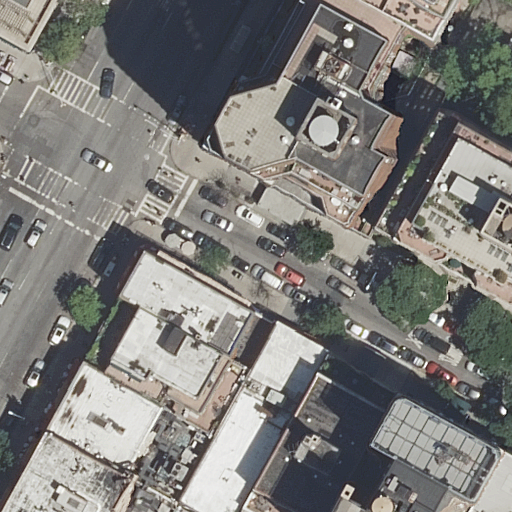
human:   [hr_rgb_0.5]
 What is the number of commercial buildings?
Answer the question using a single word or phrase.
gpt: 0

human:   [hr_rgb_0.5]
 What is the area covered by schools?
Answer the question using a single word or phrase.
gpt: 397m2

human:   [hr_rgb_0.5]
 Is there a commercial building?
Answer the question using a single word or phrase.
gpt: no

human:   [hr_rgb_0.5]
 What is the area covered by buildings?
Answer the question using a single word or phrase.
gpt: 5657m2

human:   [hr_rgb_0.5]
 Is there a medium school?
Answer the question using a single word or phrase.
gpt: yes

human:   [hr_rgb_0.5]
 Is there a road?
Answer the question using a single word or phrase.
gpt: yes

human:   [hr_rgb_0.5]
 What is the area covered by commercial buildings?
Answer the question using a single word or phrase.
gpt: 0m2

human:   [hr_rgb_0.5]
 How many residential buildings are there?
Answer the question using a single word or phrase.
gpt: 15

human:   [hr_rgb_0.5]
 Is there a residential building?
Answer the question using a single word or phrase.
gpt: yes

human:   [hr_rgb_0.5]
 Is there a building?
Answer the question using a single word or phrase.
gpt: yes

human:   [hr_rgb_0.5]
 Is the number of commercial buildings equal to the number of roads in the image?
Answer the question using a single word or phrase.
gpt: no

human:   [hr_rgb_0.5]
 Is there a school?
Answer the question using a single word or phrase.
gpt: yes

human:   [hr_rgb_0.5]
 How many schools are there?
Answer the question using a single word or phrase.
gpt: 1

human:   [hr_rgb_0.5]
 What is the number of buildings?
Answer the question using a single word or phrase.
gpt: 15

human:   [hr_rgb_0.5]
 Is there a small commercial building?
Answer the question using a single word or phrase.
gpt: no

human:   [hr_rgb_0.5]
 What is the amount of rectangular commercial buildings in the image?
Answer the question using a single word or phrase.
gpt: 0

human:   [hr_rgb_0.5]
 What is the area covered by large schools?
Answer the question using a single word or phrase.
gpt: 0m2

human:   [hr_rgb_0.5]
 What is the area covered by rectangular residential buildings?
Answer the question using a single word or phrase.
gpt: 2760m2

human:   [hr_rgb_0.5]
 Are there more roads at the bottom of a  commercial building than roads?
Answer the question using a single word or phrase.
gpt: no

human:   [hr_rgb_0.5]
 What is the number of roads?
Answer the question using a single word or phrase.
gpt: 2

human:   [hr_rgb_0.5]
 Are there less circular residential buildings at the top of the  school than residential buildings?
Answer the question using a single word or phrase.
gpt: yes

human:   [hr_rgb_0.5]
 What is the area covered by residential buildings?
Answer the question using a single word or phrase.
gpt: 5657m2

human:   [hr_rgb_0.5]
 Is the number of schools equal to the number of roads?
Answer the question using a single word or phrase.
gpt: no

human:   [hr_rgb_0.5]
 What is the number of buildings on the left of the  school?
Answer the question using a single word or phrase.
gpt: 10

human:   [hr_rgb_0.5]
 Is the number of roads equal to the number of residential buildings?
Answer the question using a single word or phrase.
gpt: no

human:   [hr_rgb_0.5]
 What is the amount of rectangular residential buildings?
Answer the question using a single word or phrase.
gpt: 11

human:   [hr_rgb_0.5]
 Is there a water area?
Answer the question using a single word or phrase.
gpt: no

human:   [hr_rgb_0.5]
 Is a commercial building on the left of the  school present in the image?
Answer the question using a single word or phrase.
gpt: no

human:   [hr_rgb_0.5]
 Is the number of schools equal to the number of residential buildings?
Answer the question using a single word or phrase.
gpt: no

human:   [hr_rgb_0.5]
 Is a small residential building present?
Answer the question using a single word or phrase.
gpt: yes

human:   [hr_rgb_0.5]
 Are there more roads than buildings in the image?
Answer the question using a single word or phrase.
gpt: no

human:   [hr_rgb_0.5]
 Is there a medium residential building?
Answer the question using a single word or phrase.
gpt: yes

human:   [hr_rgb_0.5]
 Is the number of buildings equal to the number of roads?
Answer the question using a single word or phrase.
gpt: no

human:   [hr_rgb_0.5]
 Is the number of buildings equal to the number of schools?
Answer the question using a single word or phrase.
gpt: no

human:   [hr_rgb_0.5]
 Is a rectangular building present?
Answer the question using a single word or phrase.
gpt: yes

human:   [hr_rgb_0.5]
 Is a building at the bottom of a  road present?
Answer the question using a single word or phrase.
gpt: yes

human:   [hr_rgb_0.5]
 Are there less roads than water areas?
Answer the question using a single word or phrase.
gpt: no

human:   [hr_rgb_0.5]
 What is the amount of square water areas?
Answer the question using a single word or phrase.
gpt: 0

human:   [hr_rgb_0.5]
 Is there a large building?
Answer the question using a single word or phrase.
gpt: yes

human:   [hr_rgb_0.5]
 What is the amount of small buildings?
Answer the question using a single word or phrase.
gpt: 4

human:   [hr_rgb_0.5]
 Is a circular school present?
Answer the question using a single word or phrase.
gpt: no

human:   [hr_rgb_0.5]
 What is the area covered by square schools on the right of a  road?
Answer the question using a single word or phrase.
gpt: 0m2

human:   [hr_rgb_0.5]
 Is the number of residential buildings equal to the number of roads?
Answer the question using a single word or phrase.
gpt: no

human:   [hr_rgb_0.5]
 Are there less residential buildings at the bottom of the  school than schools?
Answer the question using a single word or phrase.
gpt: no

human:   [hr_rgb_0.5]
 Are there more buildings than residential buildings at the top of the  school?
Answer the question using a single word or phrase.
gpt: yes

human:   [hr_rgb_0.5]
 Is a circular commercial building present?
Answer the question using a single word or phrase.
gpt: no

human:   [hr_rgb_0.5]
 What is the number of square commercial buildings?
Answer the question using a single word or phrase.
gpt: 0

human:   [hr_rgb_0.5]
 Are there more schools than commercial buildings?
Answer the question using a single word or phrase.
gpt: yes

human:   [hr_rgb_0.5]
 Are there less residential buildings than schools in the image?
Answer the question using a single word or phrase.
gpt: no

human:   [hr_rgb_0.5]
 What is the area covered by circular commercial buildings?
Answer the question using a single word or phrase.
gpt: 0m2

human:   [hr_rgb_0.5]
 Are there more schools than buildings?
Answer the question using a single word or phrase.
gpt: no

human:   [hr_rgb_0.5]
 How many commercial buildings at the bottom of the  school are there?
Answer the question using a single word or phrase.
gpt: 0

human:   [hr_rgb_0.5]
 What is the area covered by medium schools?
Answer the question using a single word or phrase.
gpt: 397m2

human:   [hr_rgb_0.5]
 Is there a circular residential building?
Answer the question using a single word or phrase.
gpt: no

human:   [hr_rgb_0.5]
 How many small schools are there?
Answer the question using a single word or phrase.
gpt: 0

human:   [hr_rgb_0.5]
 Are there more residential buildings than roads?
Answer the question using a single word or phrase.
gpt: yes

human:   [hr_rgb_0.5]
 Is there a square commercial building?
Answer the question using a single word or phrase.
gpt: no

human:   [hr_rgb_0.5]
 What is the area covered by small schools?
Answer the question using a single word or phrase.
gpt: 0m2

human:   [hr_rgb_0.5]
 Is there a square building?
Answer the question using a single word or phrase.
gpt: no

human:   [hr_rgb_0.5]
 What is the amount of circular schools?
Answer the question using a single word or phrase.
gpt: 0

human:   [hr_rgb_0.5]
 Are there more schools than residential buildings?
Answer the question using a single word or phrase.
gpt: no

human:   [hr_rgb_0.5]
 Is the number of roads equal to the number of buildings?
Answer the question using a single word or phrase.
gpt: no

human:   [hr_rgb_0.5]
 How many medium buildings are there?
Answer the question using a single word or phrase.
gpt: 8

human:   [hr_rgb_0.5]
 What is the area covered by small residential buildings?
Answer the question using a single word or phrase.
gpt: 179m2